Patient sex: M
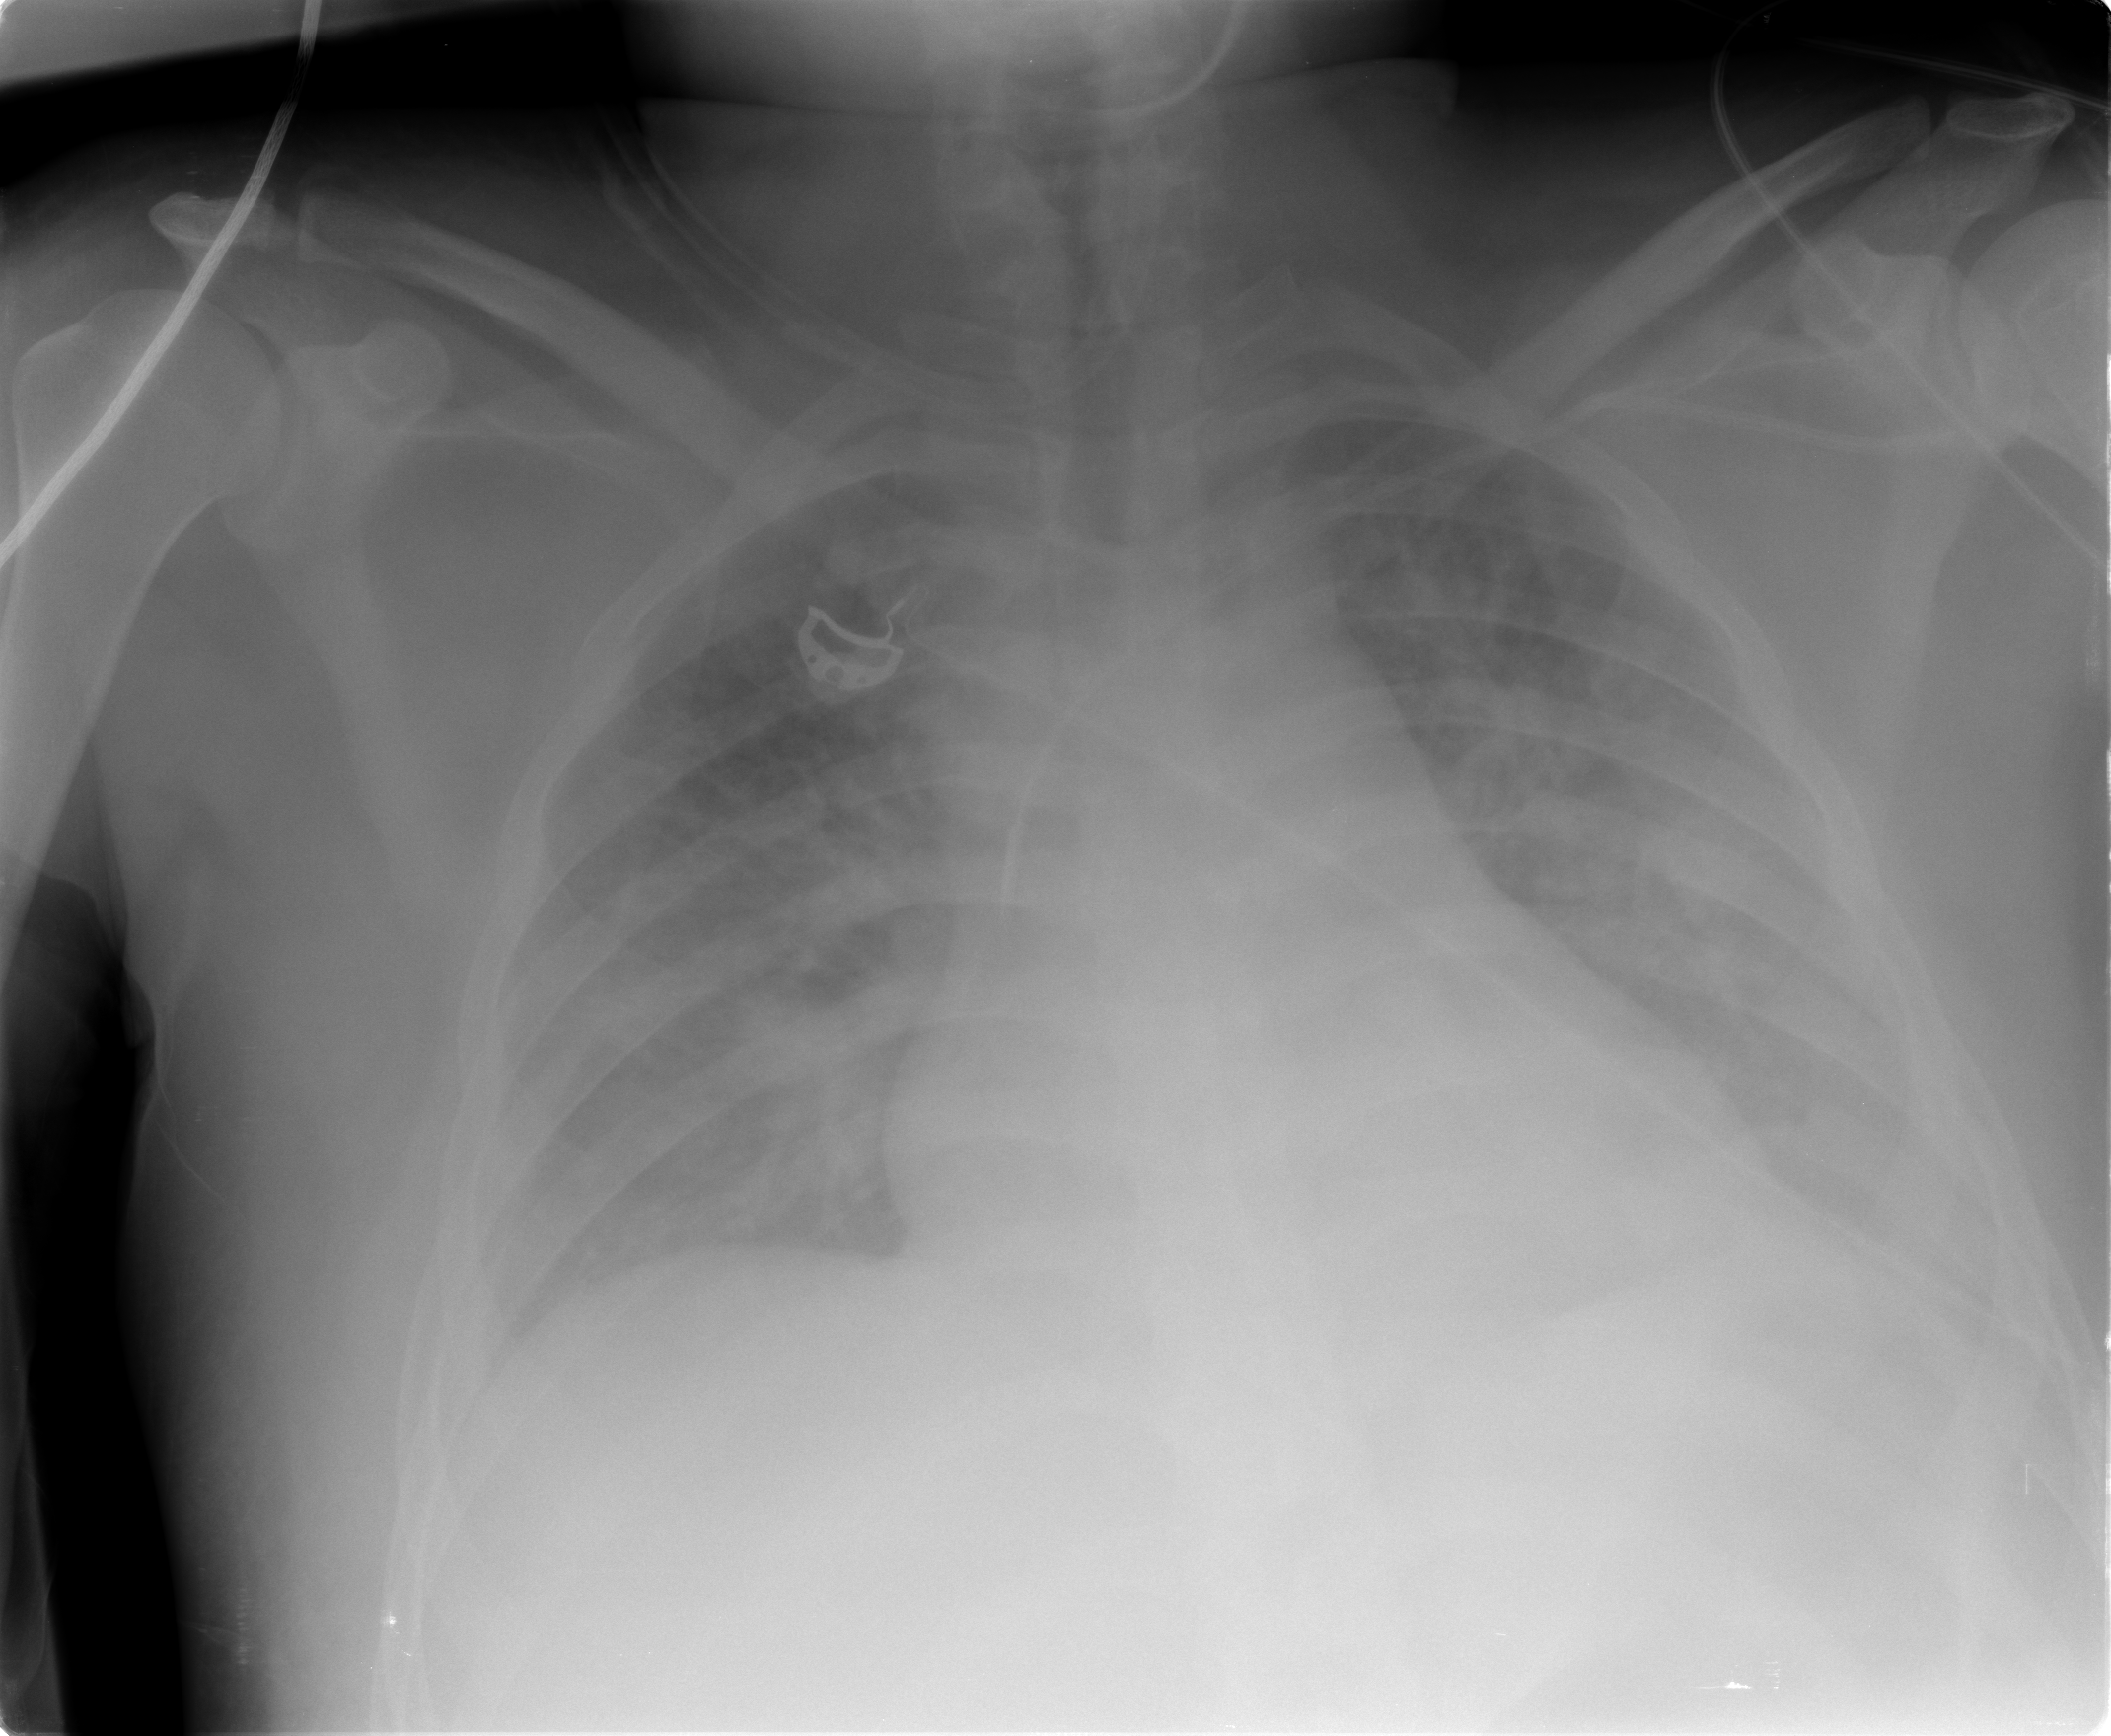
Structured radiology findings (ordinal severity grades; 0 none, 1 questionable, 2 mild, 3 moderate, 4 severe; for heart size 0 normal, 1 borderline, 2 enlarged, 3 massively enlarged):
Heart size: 2
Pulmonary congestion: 3
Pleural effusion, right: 0
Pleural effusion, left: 2
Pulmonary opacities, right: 2
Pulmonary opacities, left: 2
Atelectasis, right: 2
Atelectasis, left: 2